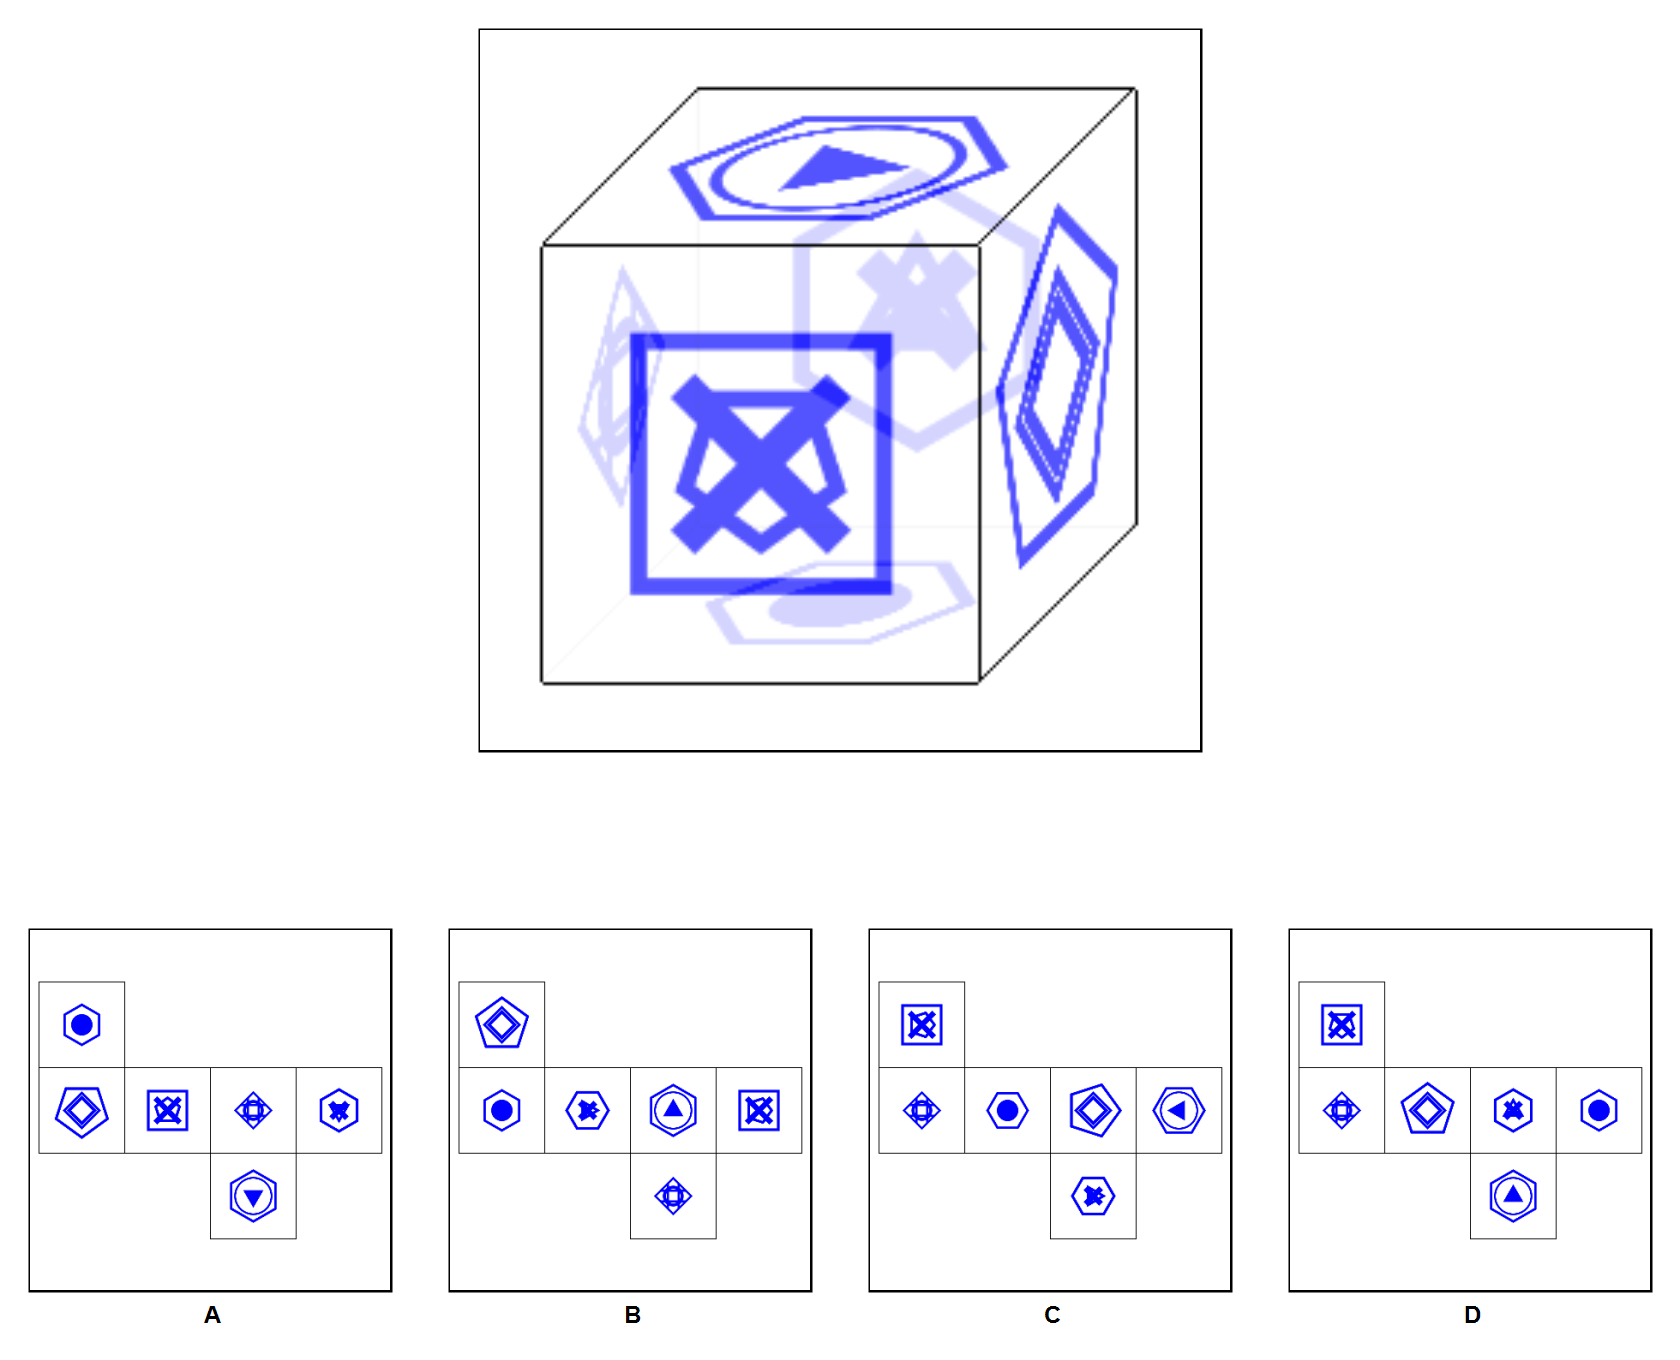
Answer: D